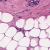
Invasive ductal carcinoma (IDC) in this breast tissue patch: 0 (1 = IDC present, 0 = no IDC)